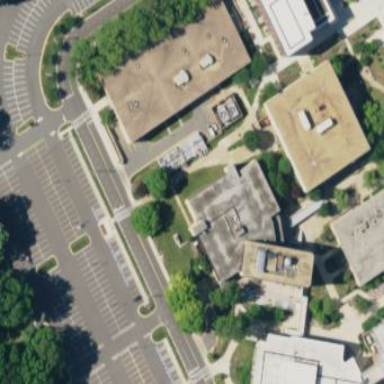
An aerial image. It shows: University building.